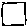
Label: square